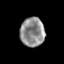
Tissue: prostate
Cell type: T cells
Senescence score: 0.328
Nuclear area (px): 697
Mean DAPI intensity: 142.228